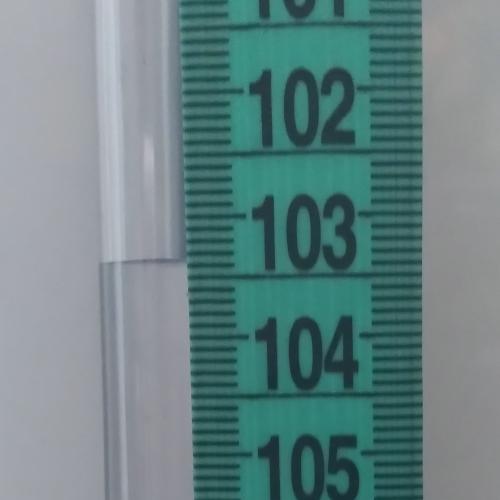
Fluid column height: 103.4 cm